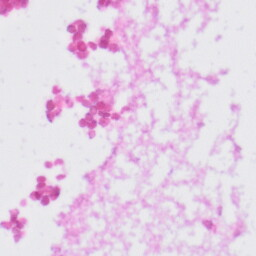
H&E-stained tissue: Liver